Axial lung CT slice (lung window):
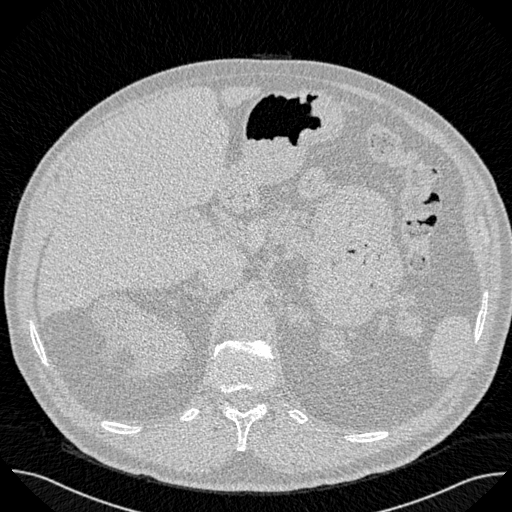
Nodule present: no